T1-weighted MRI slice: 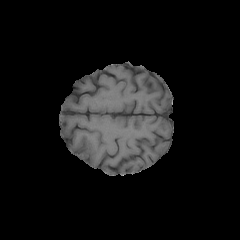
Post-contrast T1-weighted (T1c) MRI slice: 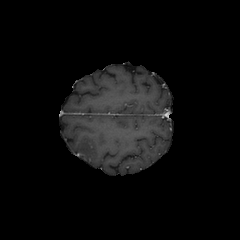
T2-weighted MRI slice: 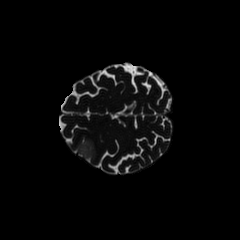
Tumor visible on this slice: yes